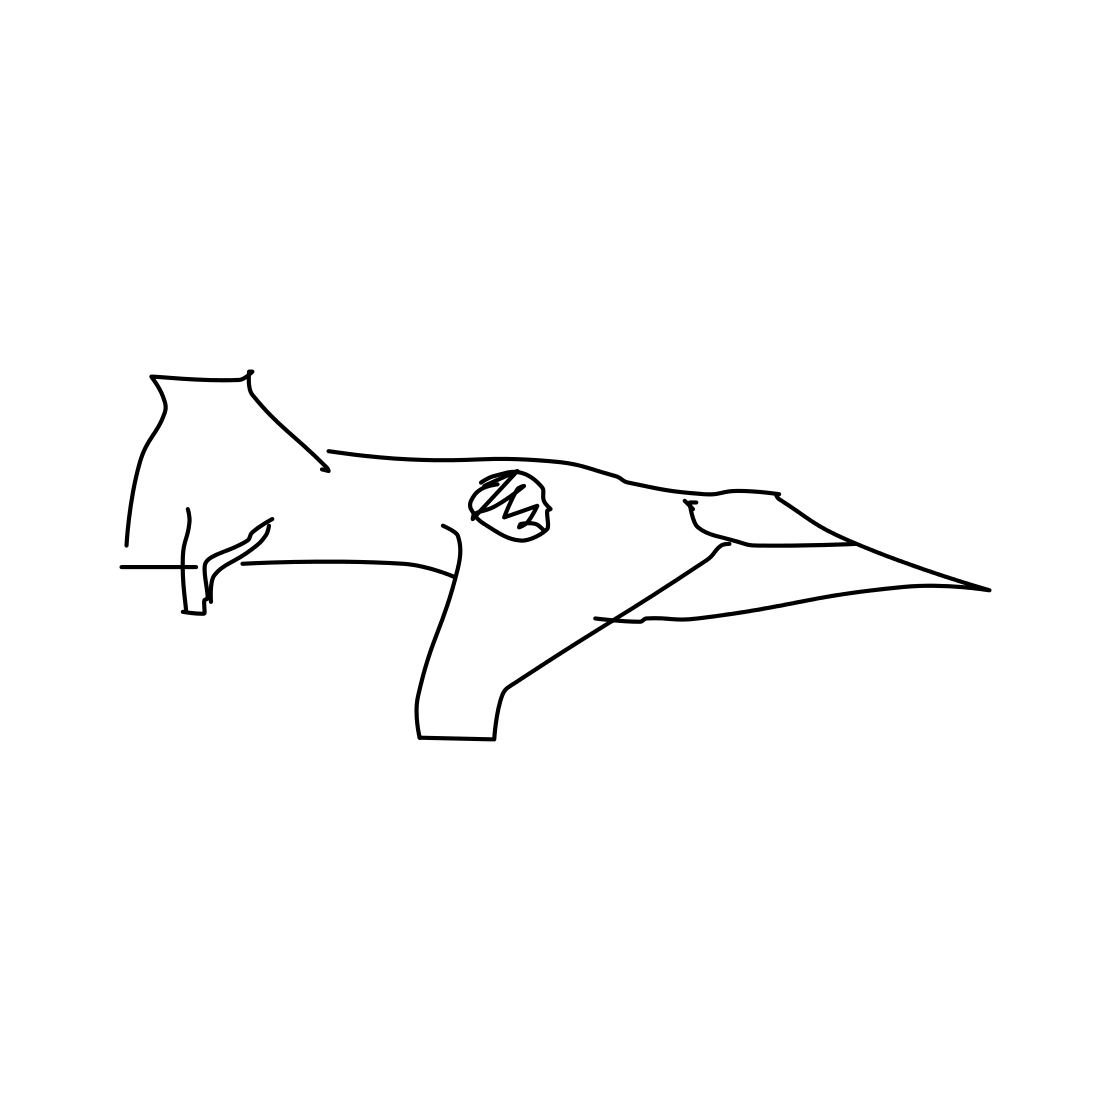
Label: airplane